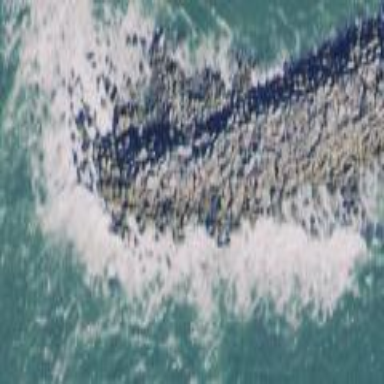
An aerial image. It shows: Natural rock reef.